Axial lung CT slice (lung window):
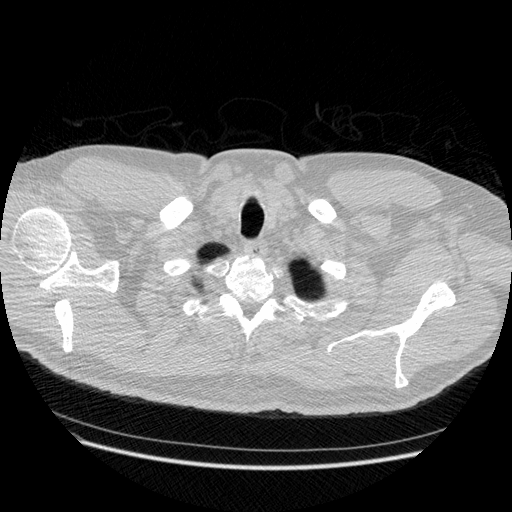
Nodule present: no